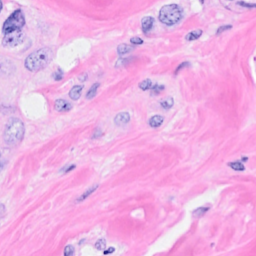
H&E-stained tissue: Breast